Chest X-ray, AP view. Patient: 73 years old, sex F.
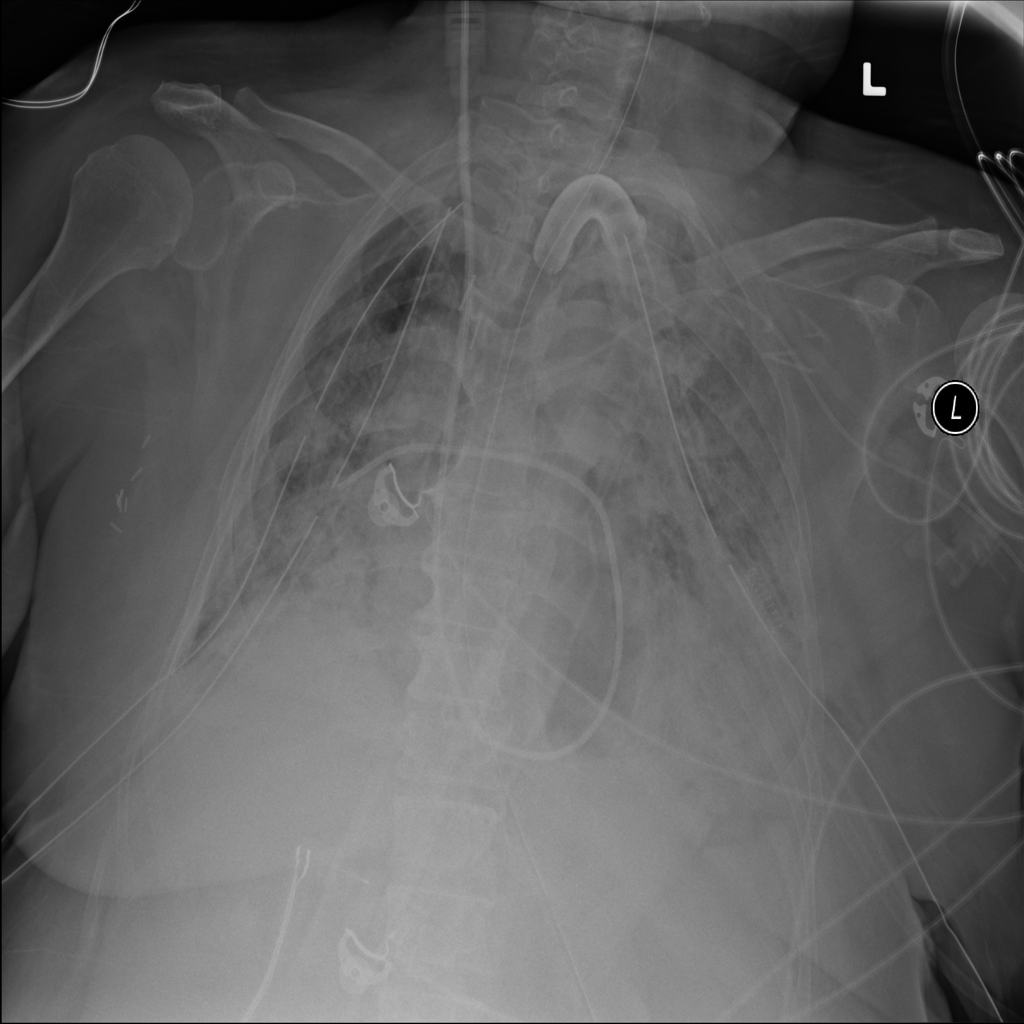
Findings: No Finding